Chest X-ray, PA view. Patient: 57 years old, sex M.
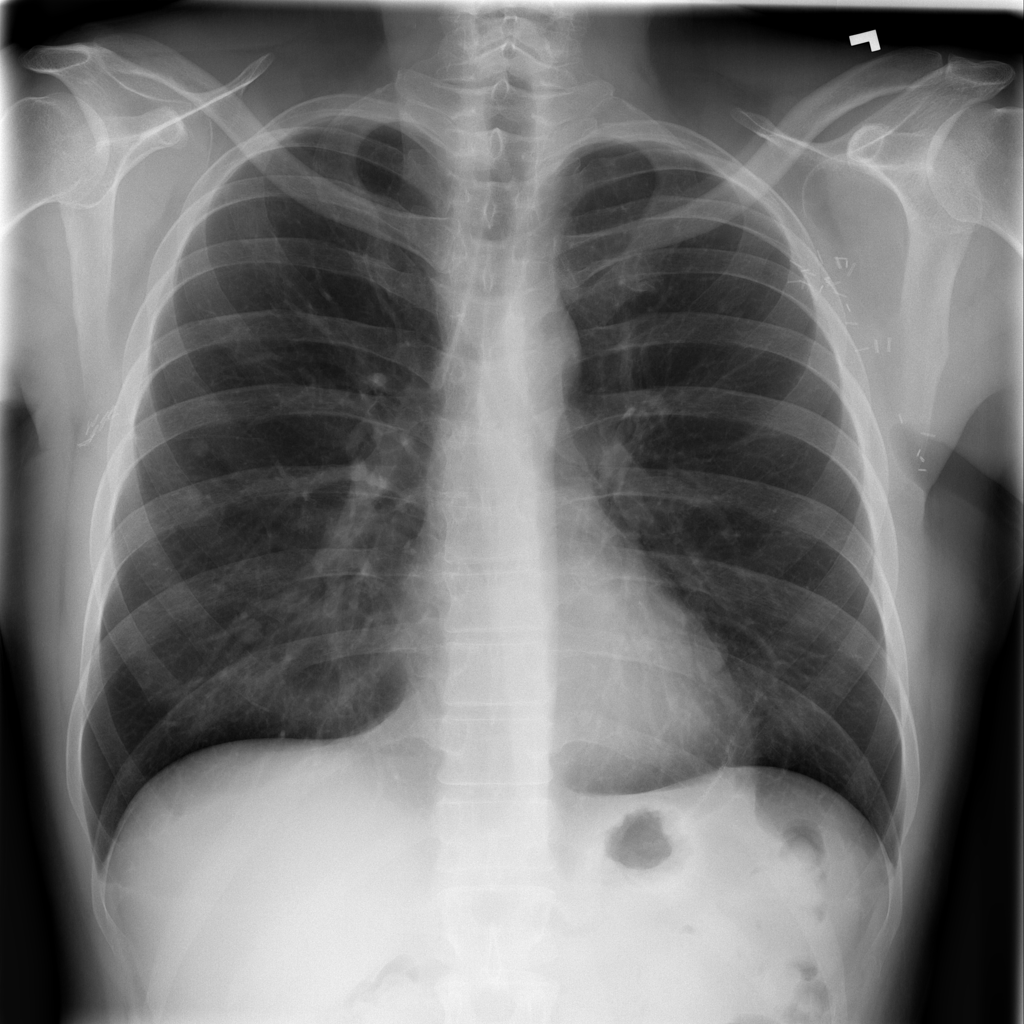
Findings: Nodule